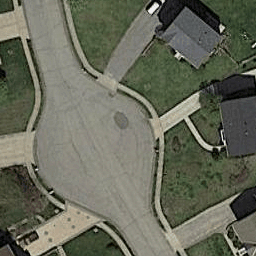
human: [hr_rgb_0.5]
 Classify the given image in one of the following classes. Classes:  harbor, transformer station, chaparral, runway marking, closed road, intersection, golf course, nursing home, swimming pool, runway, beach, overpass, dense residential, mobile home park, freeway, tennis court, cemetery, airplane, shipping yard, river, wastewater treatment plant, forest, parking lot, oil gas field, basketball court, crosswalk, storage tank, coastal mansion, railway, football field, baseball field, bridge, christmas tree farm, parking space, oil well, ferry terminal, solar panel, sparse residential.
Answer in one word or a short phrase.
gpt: closed road